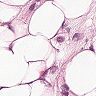
Metastatic tissue present: yes